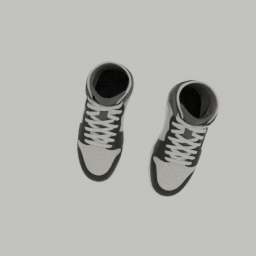
Label: people